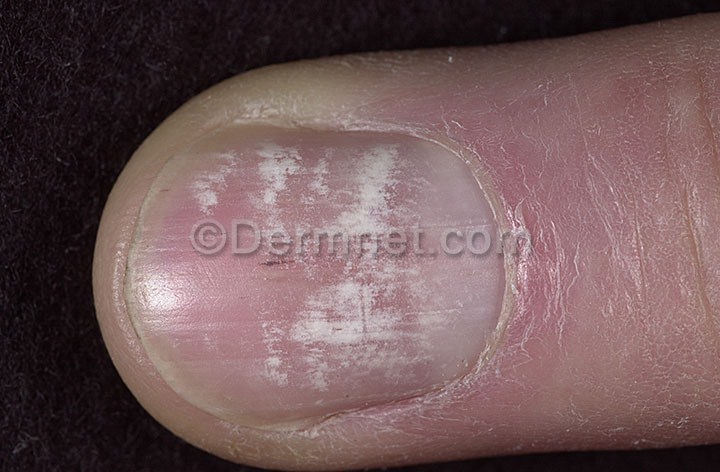
Disease: Nail Fungus and other Nail Disease